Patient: sex M, age 37
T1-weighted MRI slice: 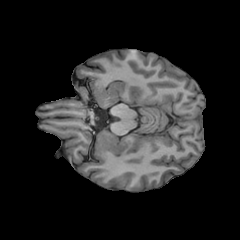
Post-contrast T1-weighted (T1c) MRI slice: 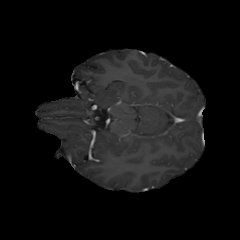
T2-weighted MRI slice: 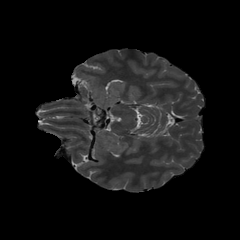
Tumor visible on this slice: no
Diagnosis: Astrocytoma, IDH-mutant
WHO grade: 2